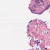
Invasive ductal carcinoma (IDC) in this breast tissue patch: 0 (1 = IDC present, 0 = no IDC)